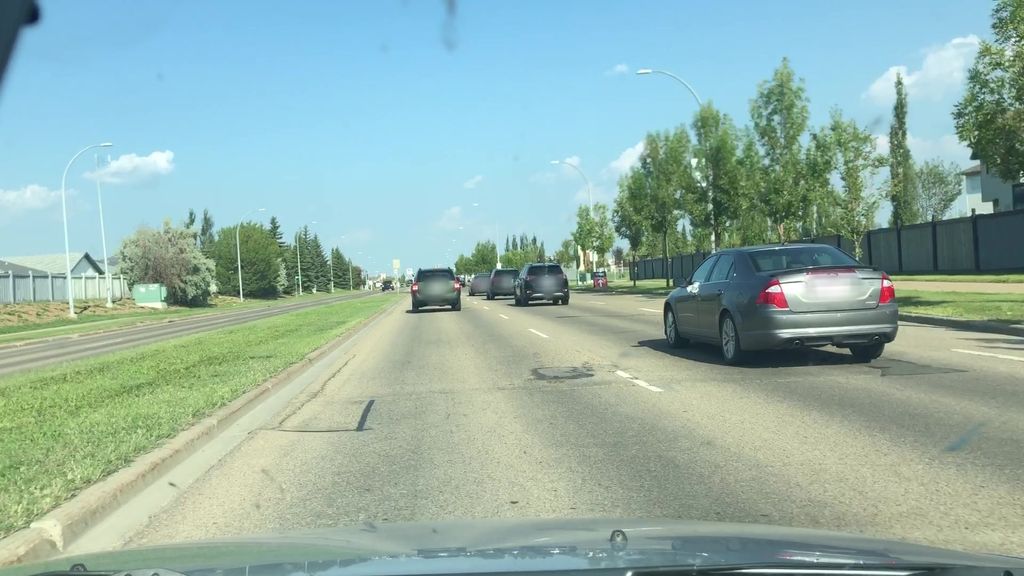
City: edmonton